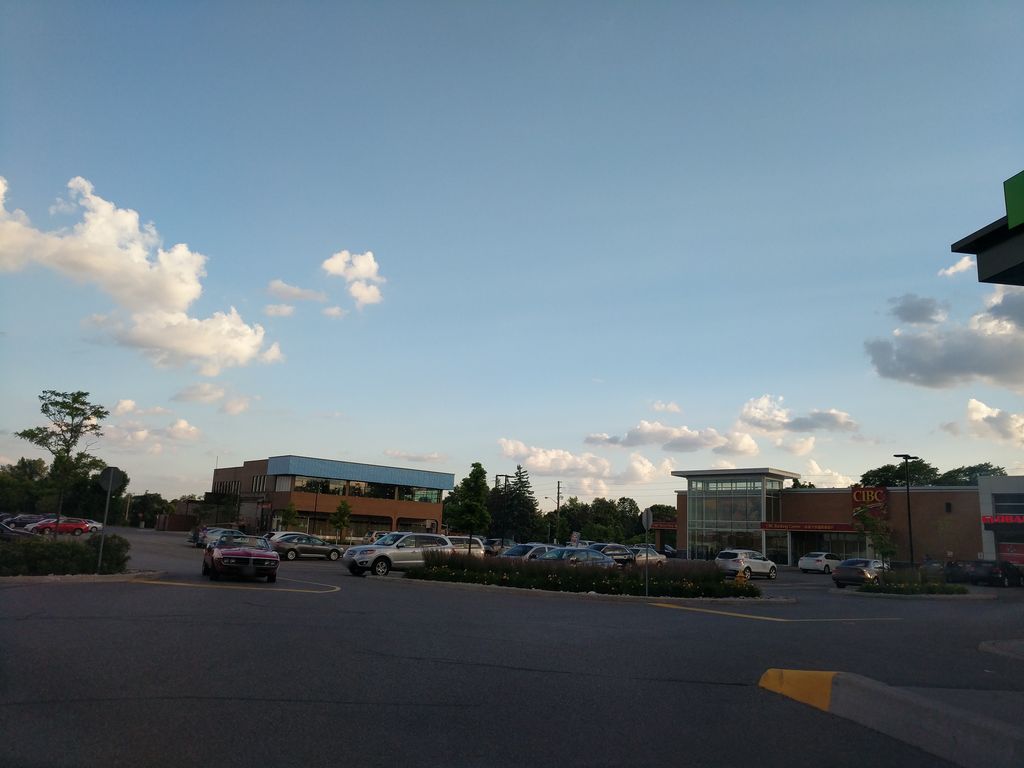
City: toronto